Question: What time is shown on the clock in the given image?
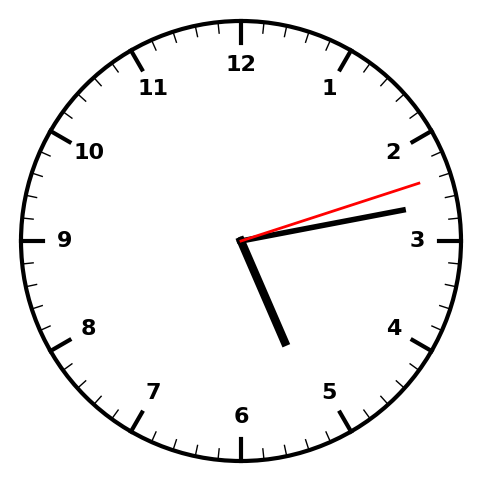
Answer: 05:13:12